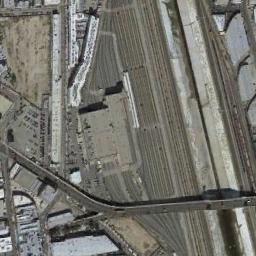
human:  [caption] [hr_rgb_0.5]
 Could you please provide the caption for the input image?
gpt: There is a railway station under construction in the suburbs .

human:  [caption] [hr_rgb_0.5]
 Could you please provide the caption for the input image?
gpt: The railway station has lots of railways and some buildings and an overpass is over the railways .

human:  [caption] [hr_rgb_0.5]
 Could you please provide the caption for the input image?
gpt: The railway station is on the bare land next to some buildings .

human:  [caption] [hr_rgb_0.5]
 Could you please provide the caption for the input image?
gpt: Many buildings of different shapes are beside the railway station .

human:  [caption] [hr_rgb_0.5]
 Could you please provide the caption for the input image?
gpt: There are some buildings beside the railway station .